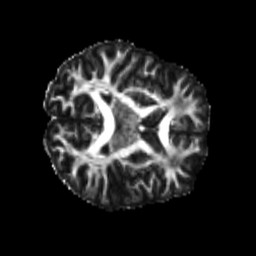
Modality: FA
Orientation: axial
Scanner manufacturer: siemens
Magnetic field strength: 3 T
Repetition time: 4 s
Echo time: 0.0594 s